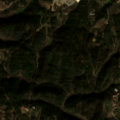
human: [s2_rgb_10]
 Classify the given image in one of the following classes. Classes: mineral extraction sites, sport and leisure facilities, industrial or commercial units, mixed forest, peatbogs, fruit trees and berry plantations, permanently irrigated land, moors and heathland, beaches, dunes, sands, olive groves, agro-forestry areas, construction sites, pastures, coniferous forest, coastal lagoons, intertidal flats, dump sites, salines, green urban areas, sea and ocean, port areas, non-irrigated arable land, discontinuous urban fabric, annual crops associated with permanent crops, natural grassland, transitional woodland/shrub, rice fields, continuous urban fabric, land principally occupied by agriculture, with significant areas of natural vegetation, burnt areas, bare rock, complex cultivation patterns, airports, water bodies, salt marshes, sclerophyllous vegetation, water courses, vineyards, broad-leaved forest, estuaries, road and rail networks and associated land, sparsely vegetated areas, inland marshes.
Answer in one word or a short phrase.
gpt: complex cultivation patterns, land principally occupied by agriculture, with significant areas of natural vegetation, coniferous forest, transitional woodland/shrub